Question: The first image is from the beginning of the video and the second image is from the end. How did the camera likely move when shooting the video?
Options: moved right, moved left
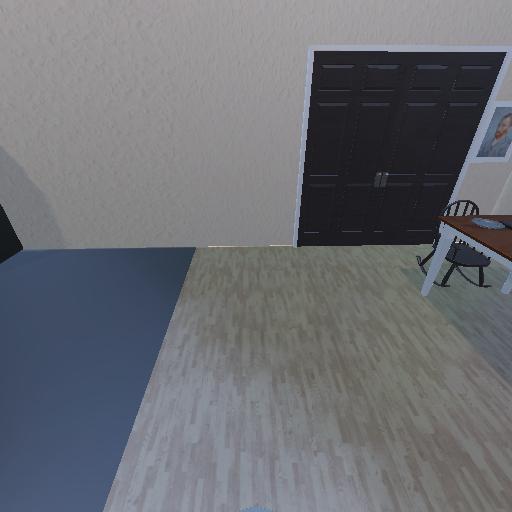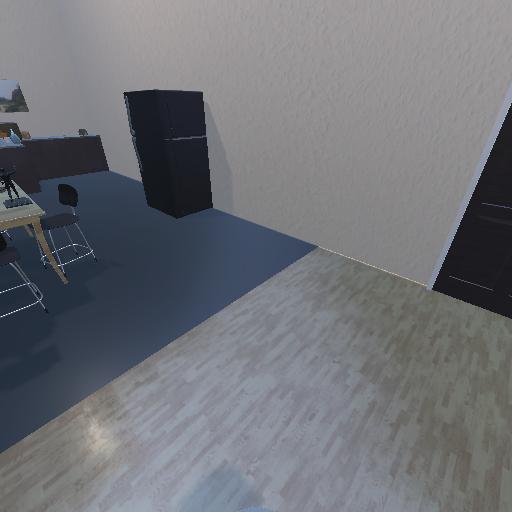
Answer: moved right